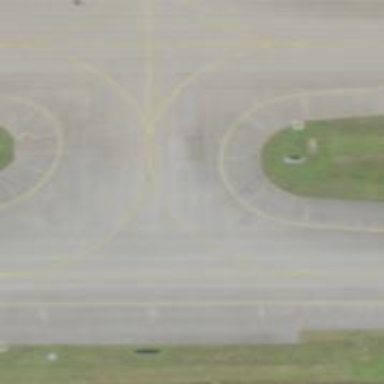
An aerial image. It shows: Image of taxiway at airport.